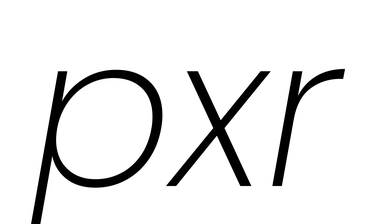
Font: Poppins-ExtraLightItalic